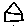
Label: house